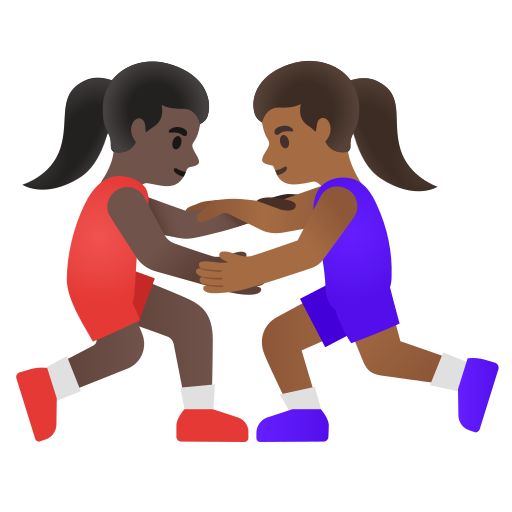
Emoji: 👩🏿‍🫯‍👩🏾